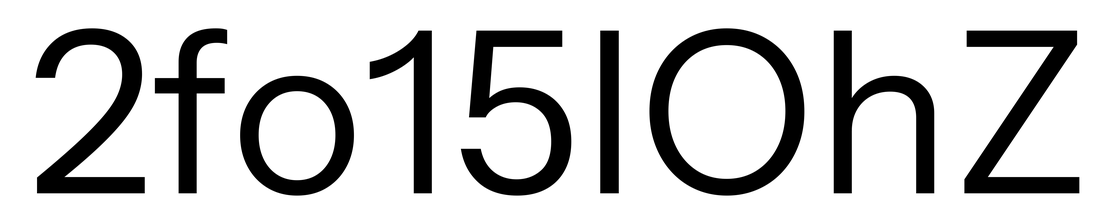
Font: InstrumentSans_Regular